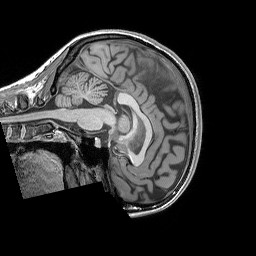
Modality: T1w
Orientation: sagittal
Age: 24
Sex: female
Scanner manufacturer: siemens
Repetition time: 2.25 s
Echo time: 0.00302 s